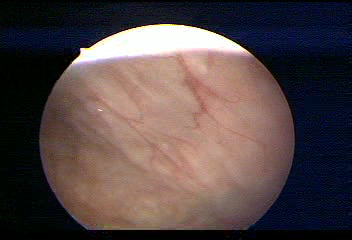
Modality: WLC
Class: Normal mucosa
Bladder cancer association: No